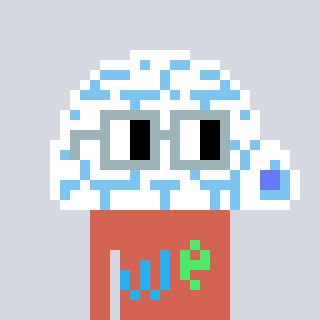
a pixel art character with square dark gray glasses, a igloo-shaped head and a peachy-colored body on a cool background